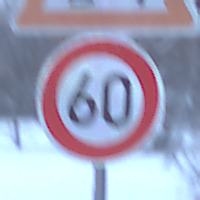
Verkehrszeichen: Geschwindigkeit60
Zusatzzeichen oben: SchleuderOderRutschgefahr
Umgebung: Outdoor, Nature
Tageszeit: Midday
Wetter: Overcast
Licht: Natural
Jahreszeit: Winter
Kontrast: LowContrast